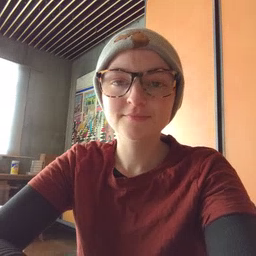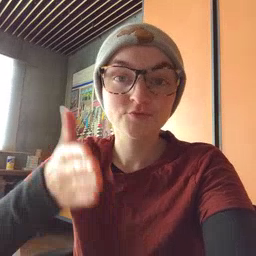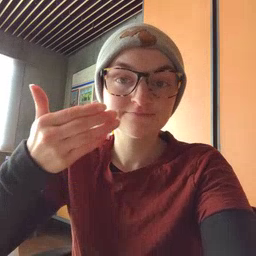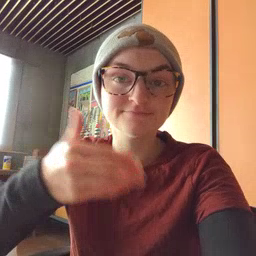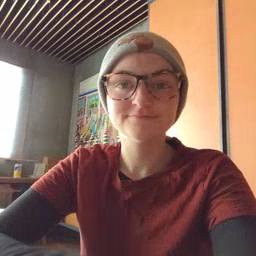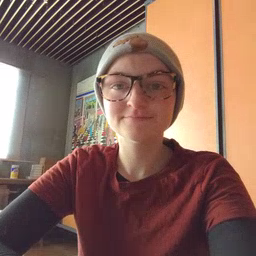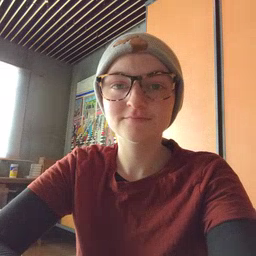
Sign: flag